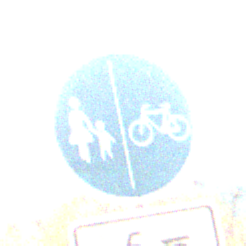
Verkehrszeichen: GetrennterRadUndGehwegRadwegRechts
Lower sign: EinspurigeFahrzeugeFrei2
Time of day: SunriseSunset
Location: Outdoor (Nature)
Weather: Clear
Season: NotSpecified
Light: Natural